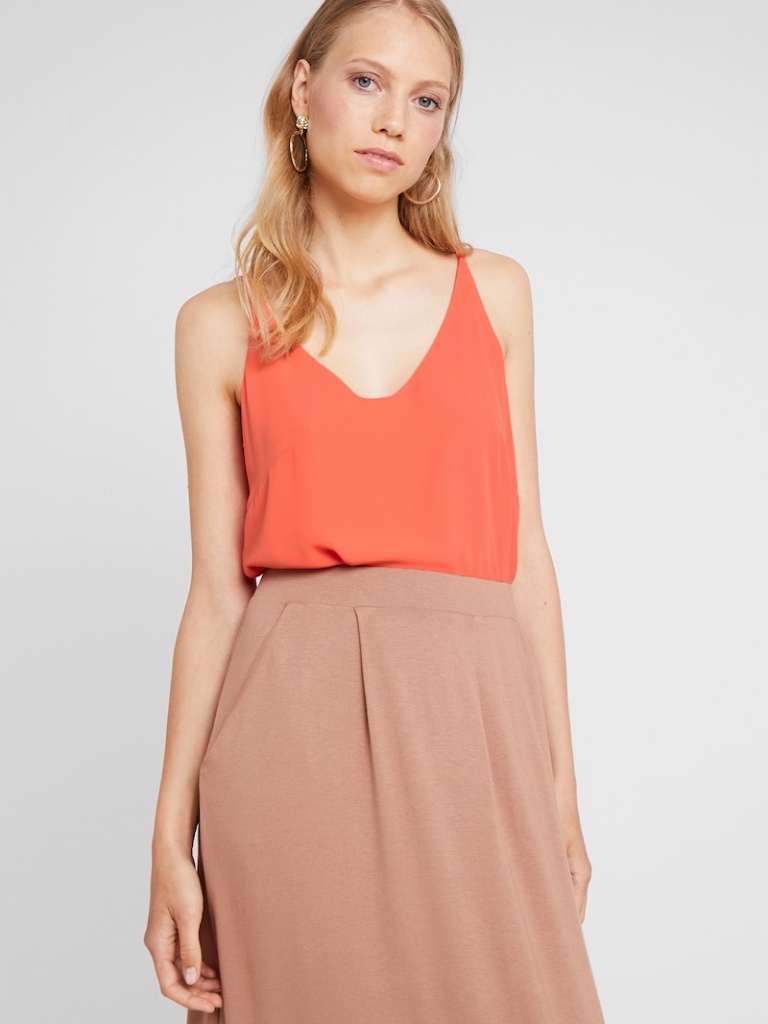
silk loose sleeveless hip length Fully Tucked in v-neck camisole